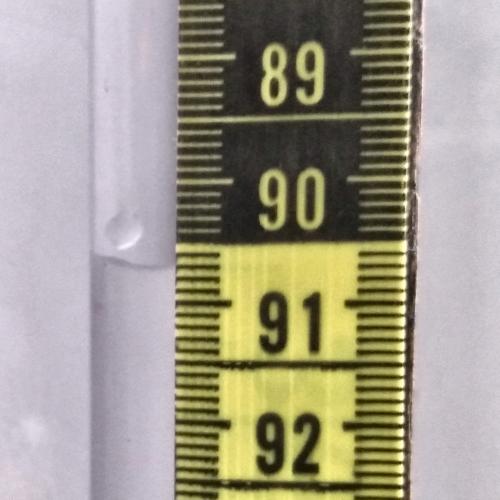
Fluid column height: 90.7 cm